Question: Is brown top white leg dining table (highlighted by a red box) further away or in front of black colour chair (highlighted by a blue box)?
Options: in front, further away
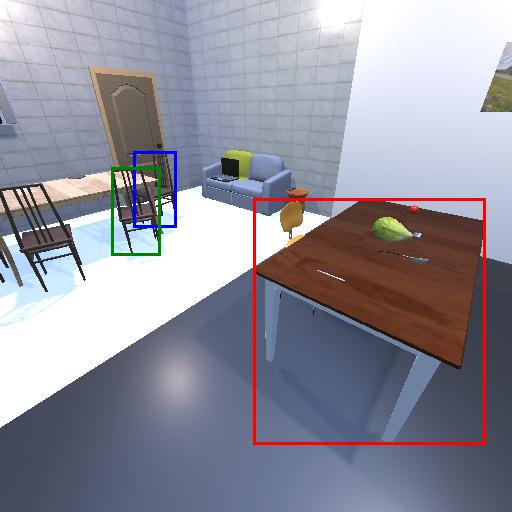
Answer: in front